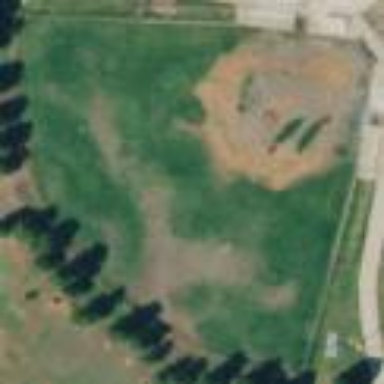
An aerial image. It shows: Baseball pitch for leisure and sports activities.